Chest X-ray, AP view. Patient: 32 years old, sex M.
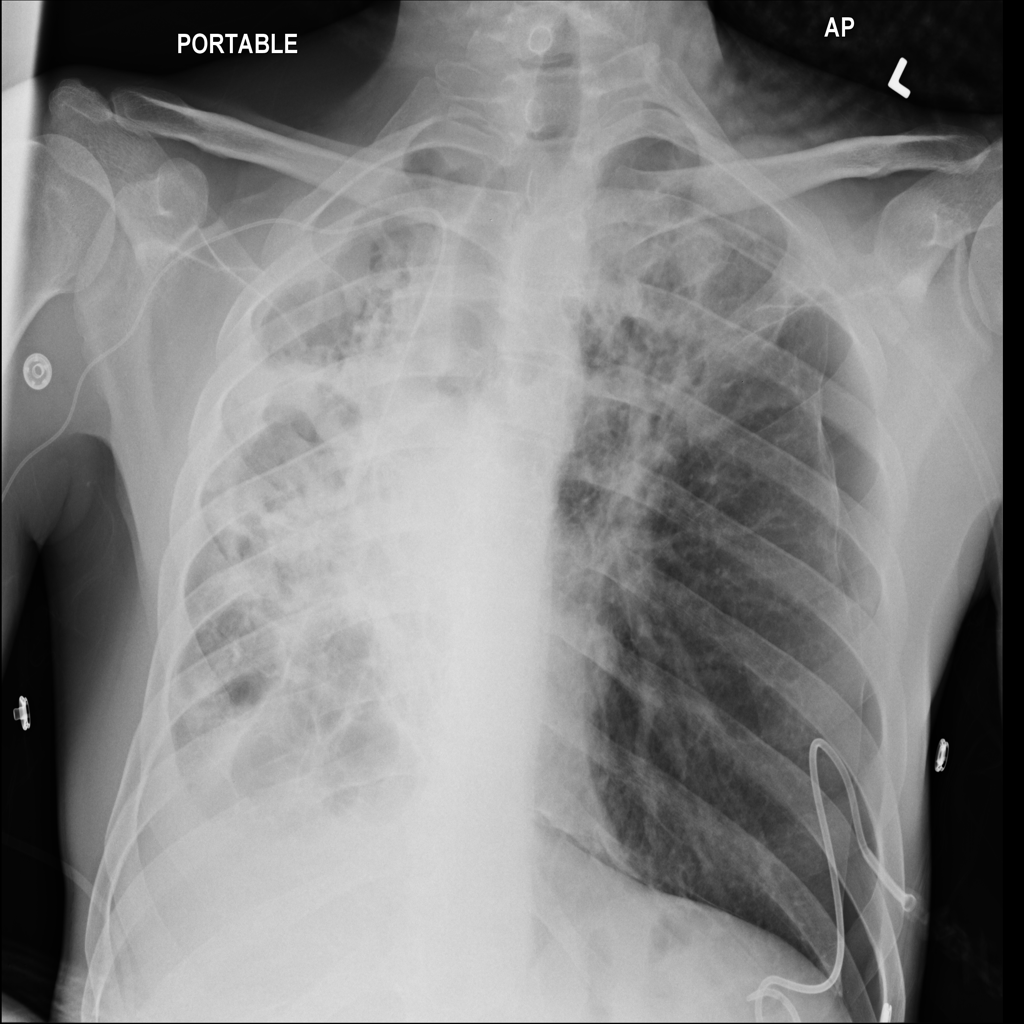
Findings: Infiltration, Pneumothorax